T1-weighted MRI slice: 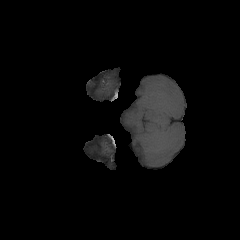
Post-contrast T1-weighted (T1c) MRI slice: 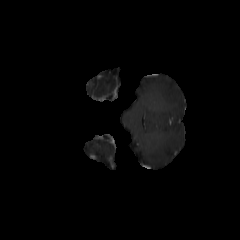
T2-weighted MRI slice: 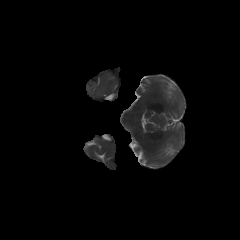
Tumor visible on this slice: no